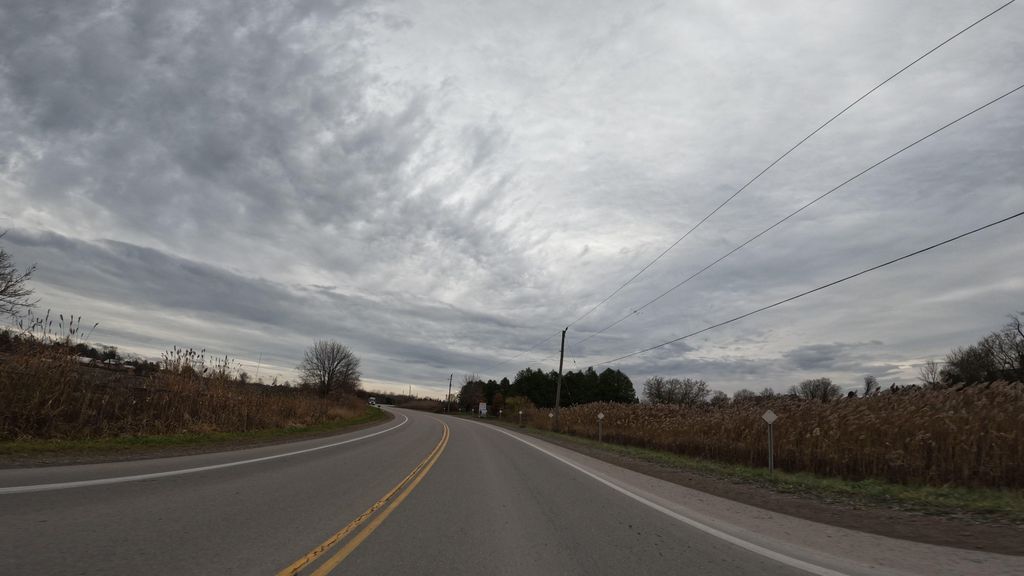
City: hamilton